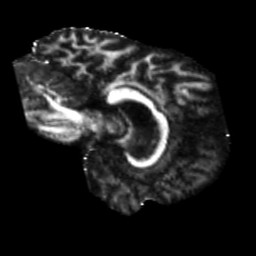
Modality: FA
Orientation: sagittal
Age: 71
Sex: male
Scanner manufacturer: siemens
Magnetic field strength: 3 T
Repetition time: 5.47 s
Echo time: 0.0854 s